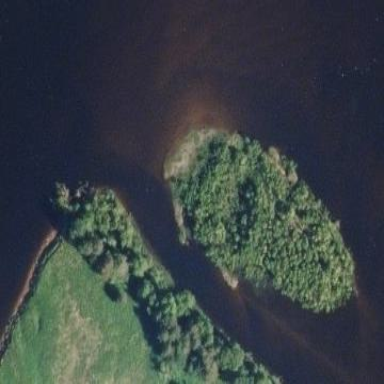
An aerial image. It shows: Islet.